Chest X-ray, PA view. Patient: 32 years old, sex M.
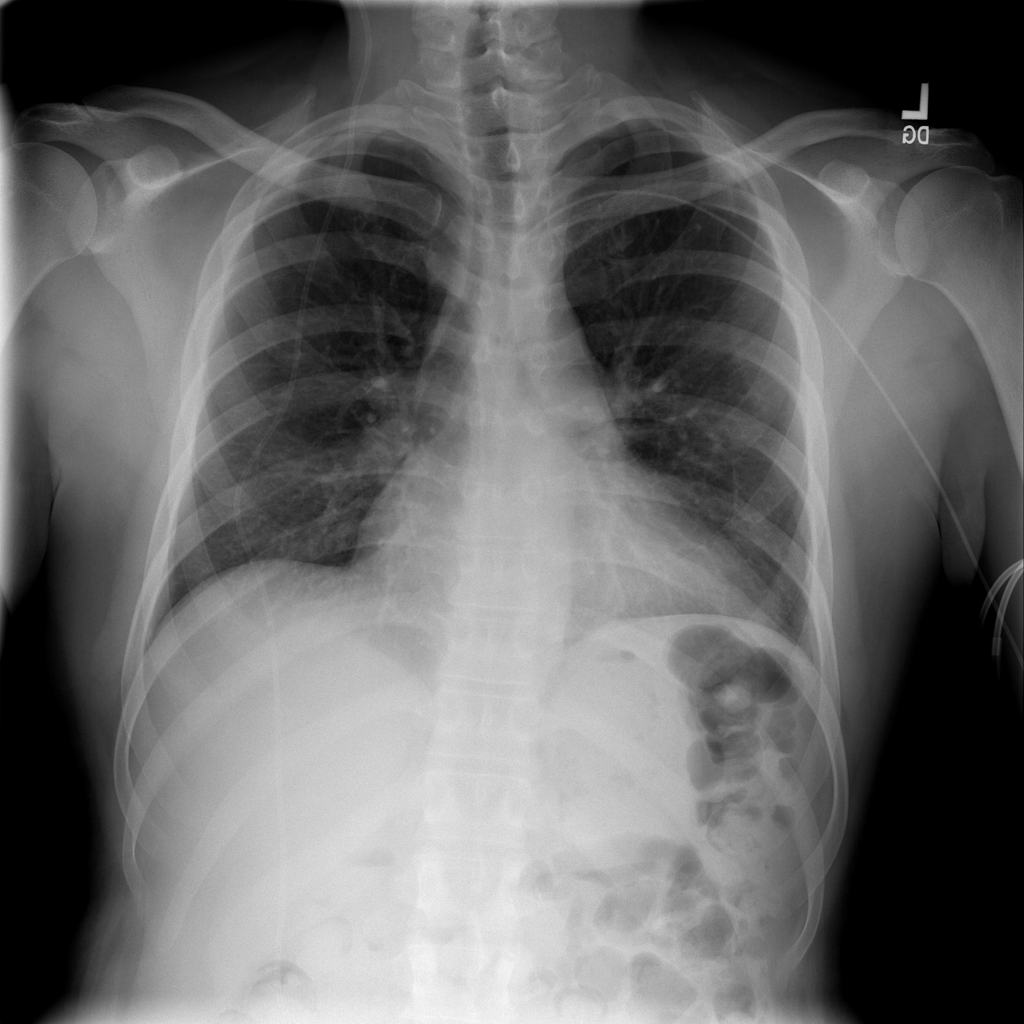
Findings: No Finding